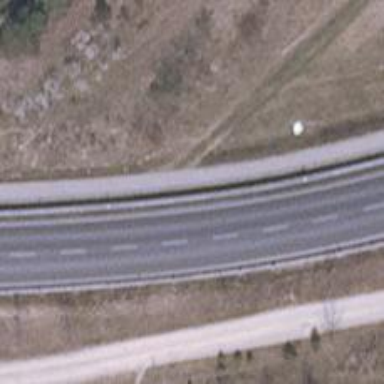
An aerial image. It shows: Secondary road with asphalt surface and sidewalk on the left.